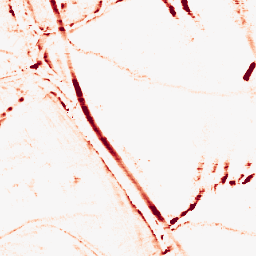
Category: morphological
Decomposition family: morphological_rect
Decomposition parameters: operation: opening
width: 10
height: 5
Upsampling method: linear_exact
Upsampling parameters: scale: 8
Upsampling scale: 8